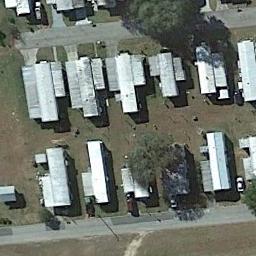
Label: residential